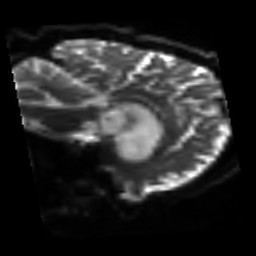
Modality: sbref
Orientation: sagittal
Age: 67
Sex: male
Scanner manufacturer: siemens
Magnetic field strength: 3 T
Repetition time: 3.2 s
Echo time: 0.081 s